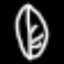
Label: leaf